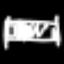
Label: bed